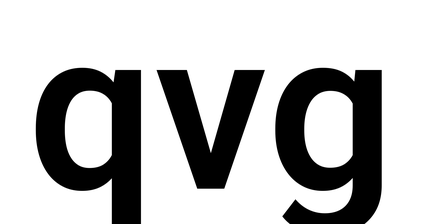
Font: Roboto_SemiBold